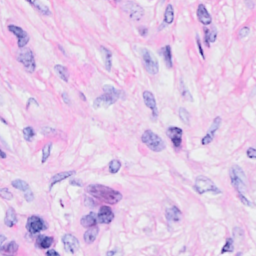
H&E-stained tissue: Breast